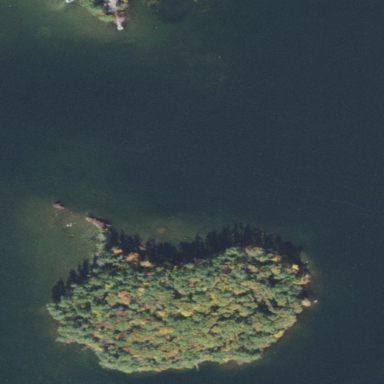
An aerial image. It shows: Islet.